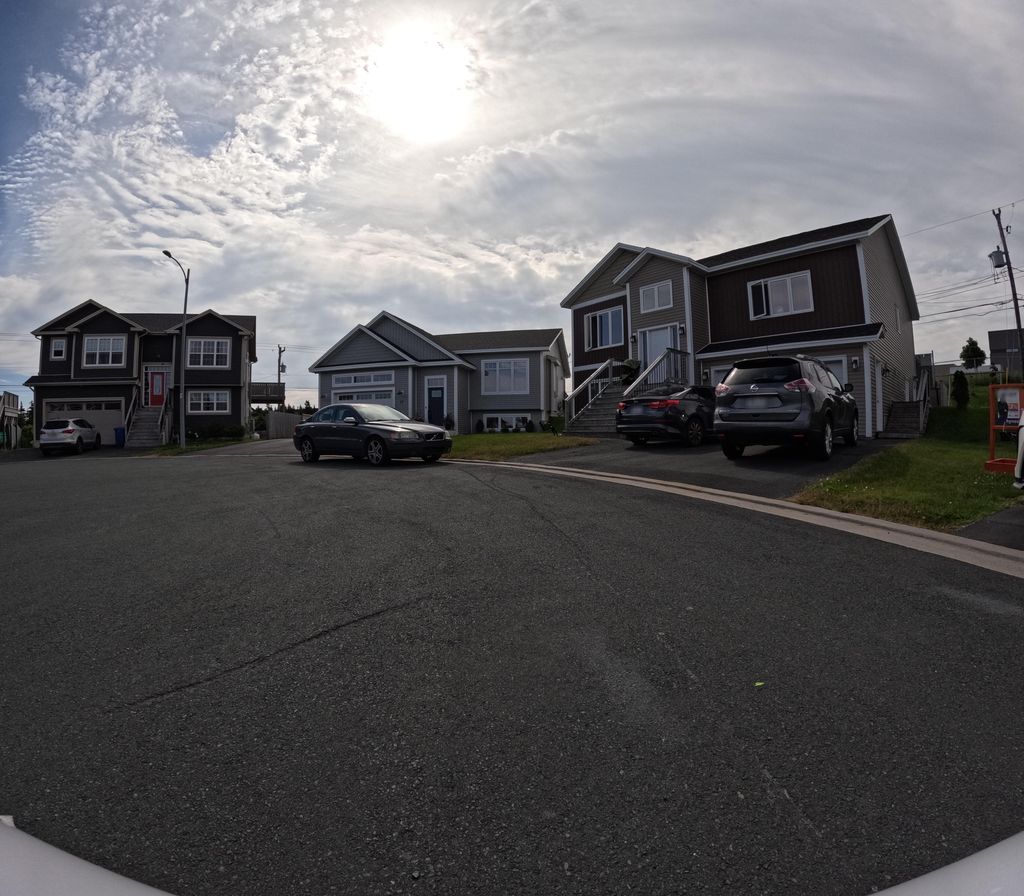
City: st_johns